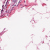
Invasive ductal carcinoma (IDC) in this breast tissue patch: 0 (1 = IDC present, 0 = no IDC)